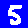
Digit: 5